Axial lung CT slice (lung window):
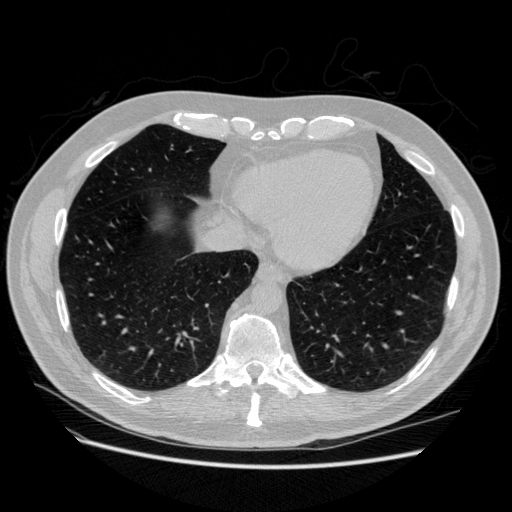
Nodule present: no